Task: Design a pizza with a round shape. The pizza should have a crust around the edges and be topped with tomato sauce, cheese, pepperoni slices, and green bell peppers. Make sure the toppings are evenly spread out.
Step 683:
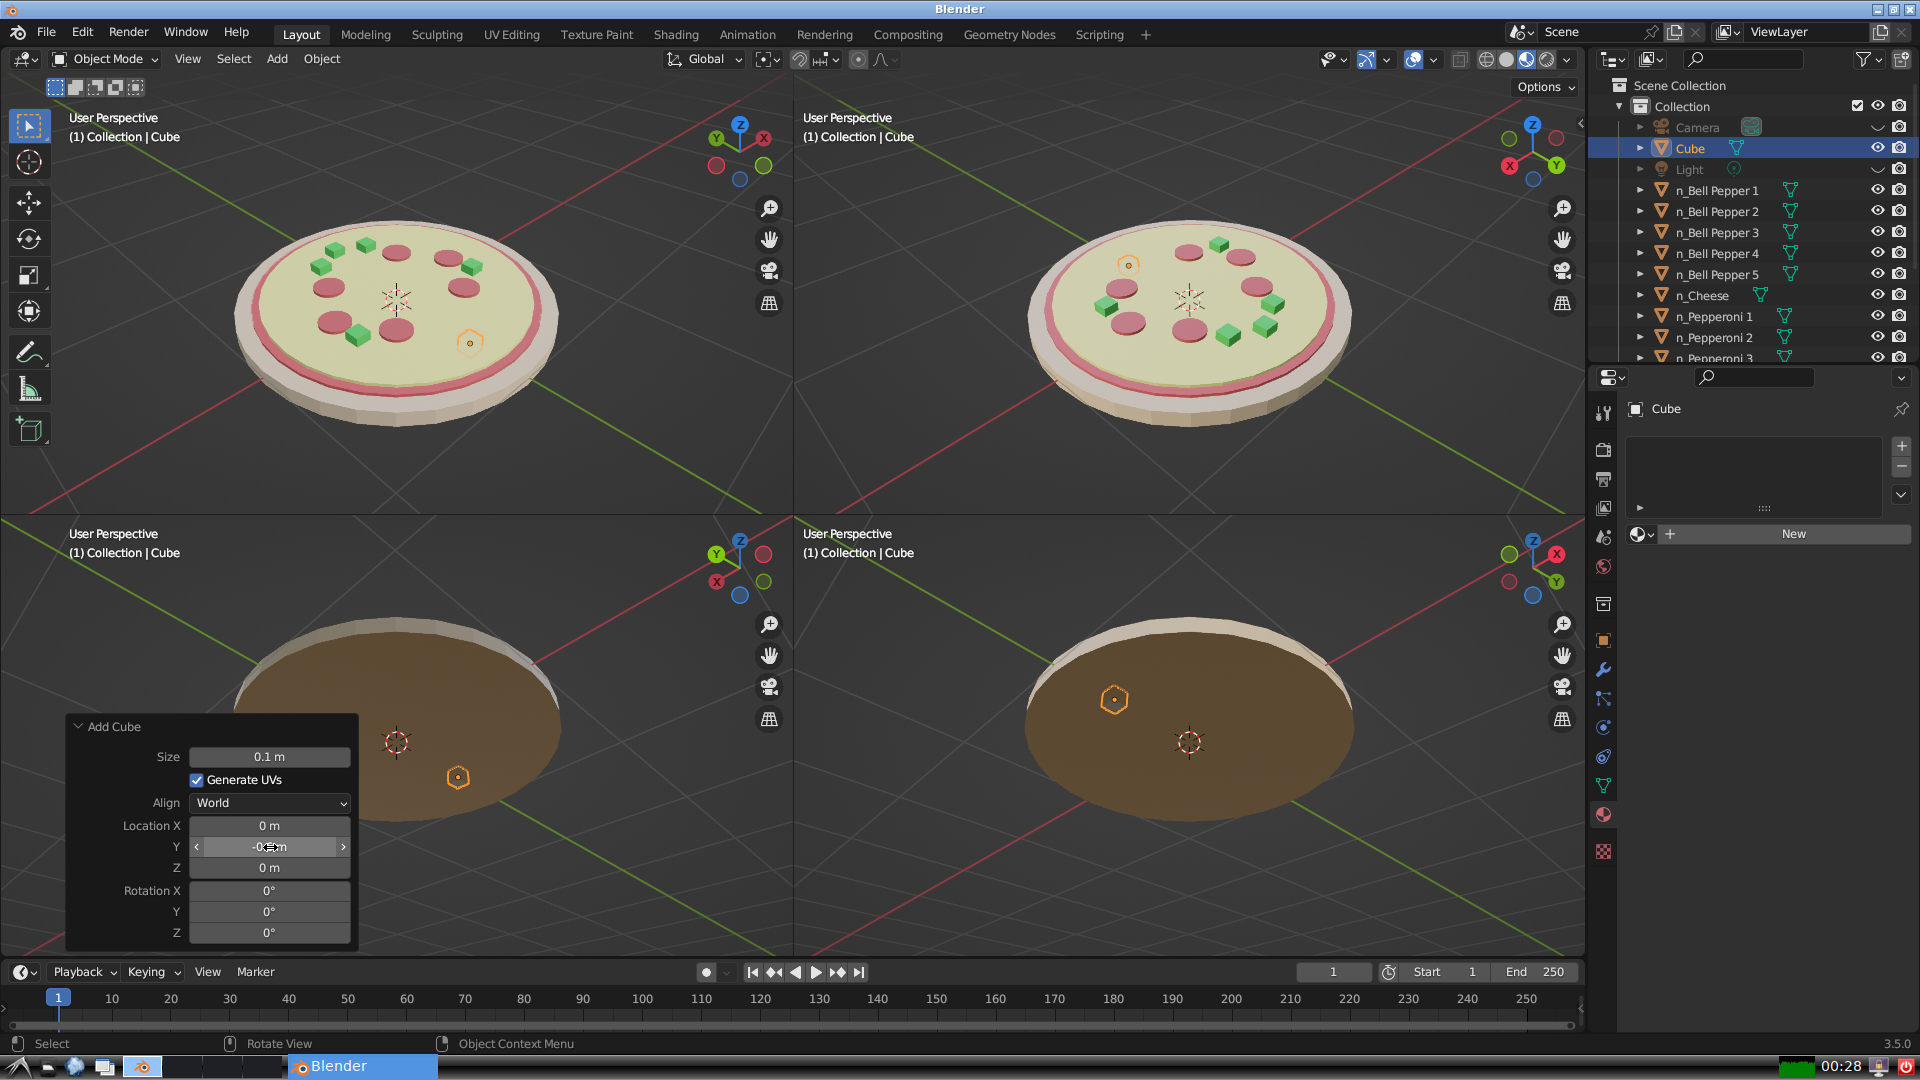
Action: {"mouse_move": [270, 867]}